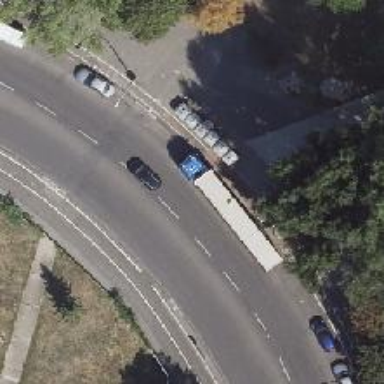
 there is cycle track alongside the road."